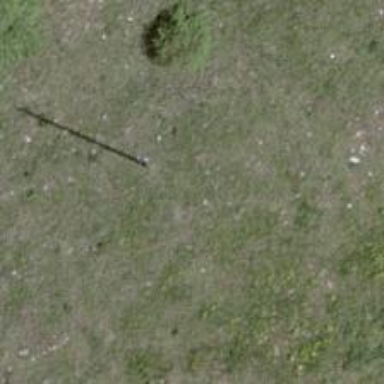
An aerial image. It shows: Power pole.